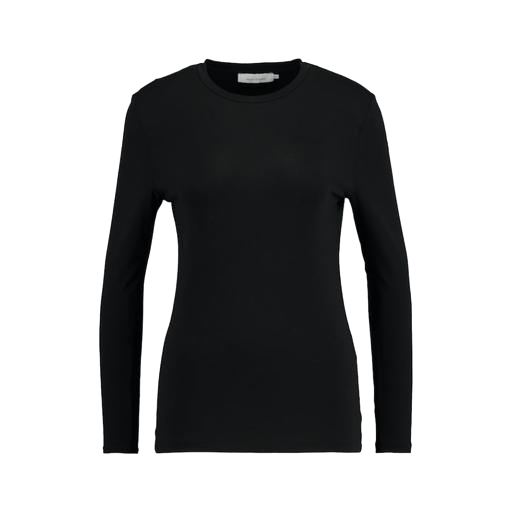
black women's long sleeve t-shirt, black women's long sleeve top, black long-sleeved jersey top, white background